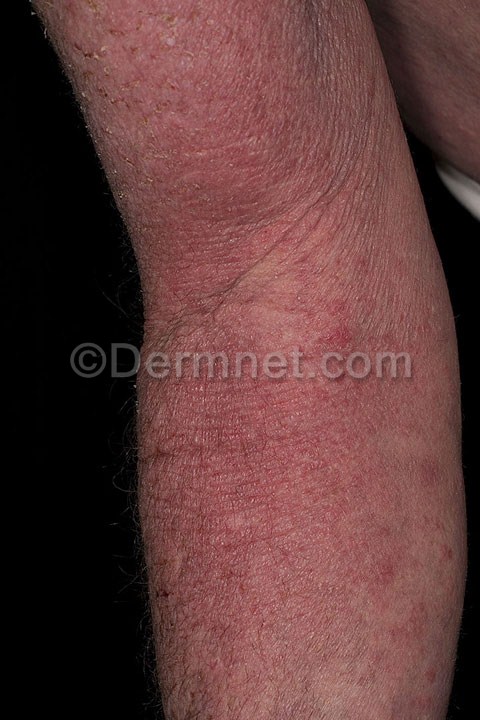
Disease: Atopic Dermatitis Photos